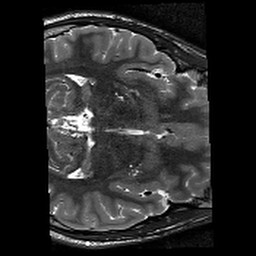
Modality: T2w
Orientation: axial
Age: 19
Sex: male